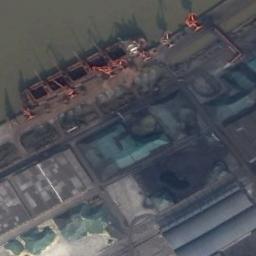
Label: ship